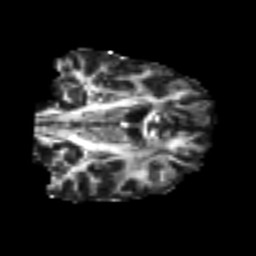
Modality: FA
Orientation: coronal
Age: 40
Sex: female
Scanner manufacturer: siemens
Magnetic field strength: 3 T
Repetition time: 4.987 s
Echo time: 0.0792 s